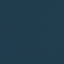
Land use / land cover: SeaLake